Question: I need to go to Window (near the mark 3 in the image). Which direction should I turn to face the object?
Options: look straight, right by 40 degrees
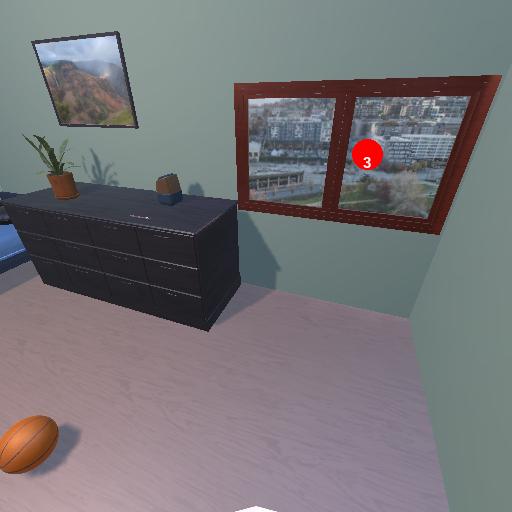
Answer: look straight